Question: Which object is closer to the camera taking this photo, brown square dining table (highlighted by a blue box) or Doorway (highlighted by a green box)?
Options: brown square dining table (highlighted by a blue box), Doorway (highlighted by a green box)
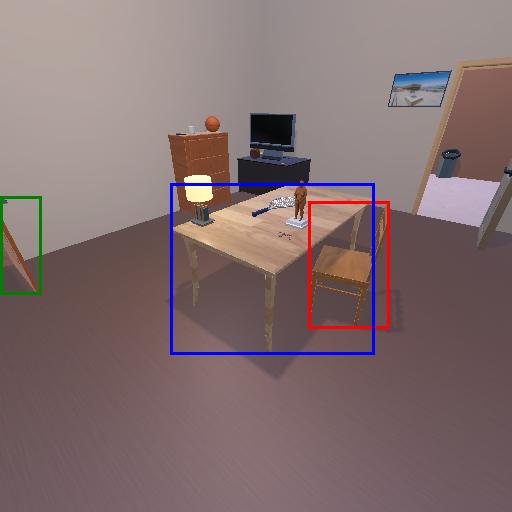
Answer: brown square dining table (highlighted by a blue box)